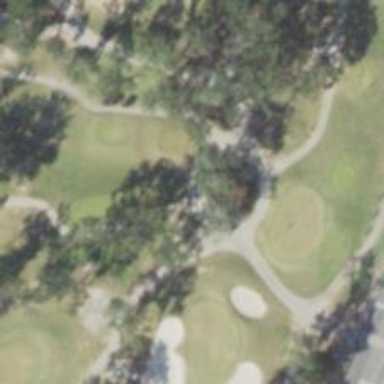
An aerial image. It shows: Service road used as golf cart path.